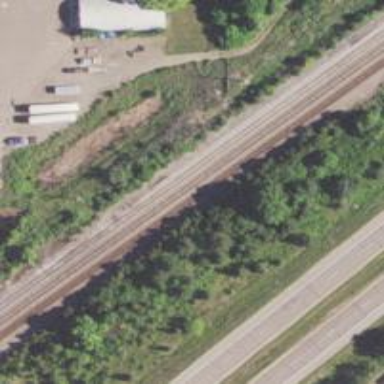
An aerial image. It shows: Railway siding with rails.